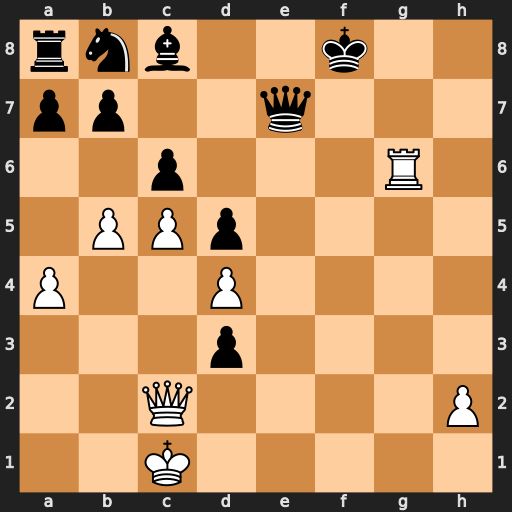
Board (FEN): rnb2k2/pp2q3/2p3R1/1PPp4/P2P4/3p4/2Q4P/2K5
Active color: w
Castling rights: -
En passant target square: -
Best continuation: Qf2+ Qf7 Rf6